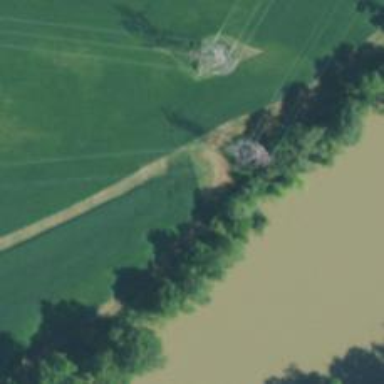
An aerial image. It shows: Lattice structure tower used for power distribution.